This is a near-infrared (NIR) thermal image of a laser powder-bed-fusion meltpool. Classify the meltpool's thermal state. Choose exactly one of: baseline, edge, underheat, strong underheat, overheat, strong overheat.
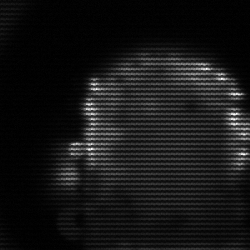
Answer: baseline